Question: I am very new to C# and in specific HtmlAgilityPack, and I am having trouble getting information from websites. For example I want to get the images url from the table of the website:
<URL>
From the website I am trying to find and extract the following:

'''
string s = "http://www.serebii.net/pokedex-rs/005.shtml";
HtmlWeb hw = new HtmlWeb();
HtmlAgilityPack.HtmlDocument doc = hw.Load(s);
//HtmlNodeCollection items = doc.DocumentNode.SelectNodes("//a[@class='question-hyperlink']");
HtmlNodeCollection items = doc.DocumentNode.SelectNodes("//table//tr//td//div//table//tbody//tr//td//img");
foreach (HtmlNode item in items)
{
Console.WriteLine(item.OuterHtml);
MessageBox.Show(item.OuterHtml);
}
Console.ReadLine();
'''
I am fairly certain I am way off the ball, any help would be appreciated.
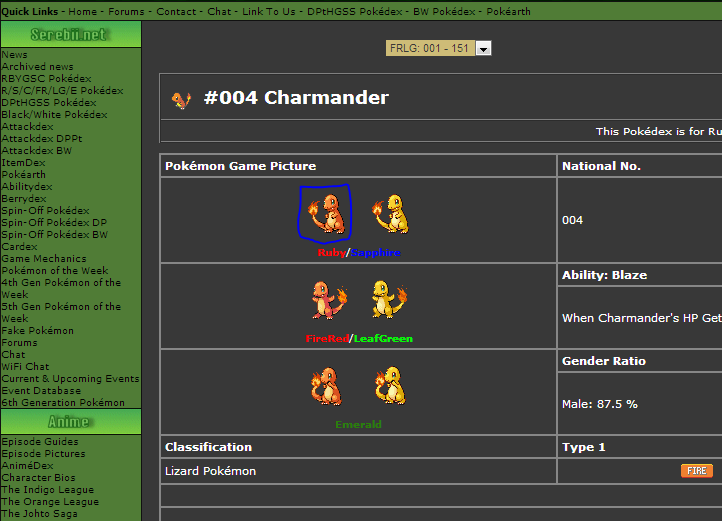
Answer: You can only hope that the developer doesn't like to update the source code often.
'''
var item = doc.DocumentNode.SelectSingleNode("//table//tr//tr//td//div//tr//img");
string imageSrc = item.GetAttributeValue("src", "");
Console.WriteLine(imageSrc);
'''